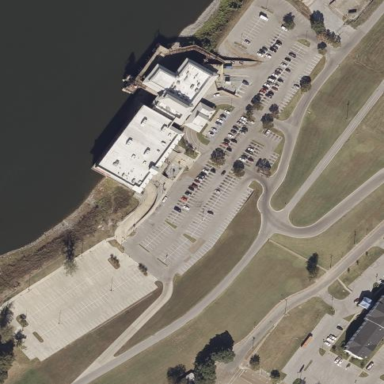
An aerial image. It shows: Building designated as casino.